Field crop: maize
Growth stage: 2
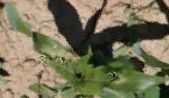
Species: maize